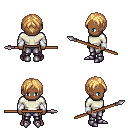
a pixel art fantasy rpg character, male body template, human, dark skin, white long-sleeve shirt, metal pants, light blonde parted hairstyle, white cloth bracers, metal boots, spear, four views (front, back, left, right), 2x2 character sprite sheet, small pixel art, hard edges, no anti-aliasing